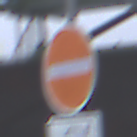
Verkehrszeichen: VerbotDerEinfahrt
Zusatzzeichen unten: MehrspurigeFahrzeugeFrei11
Umgebung: Outdoor, Suburban
Tageszeit: MorningAfternoon
Wetter: Overcast
Licht: Natural
Jahreszeit: NotSpecified
Kontrast: LowContrast